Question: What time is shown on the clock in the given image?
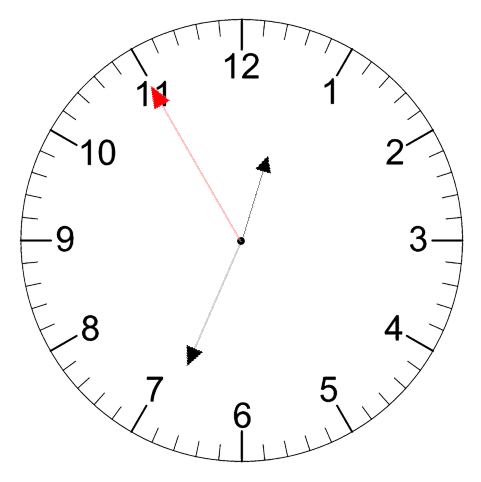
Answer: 12:33:55